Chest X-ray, AP view. Patient: 33 years old, sex M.
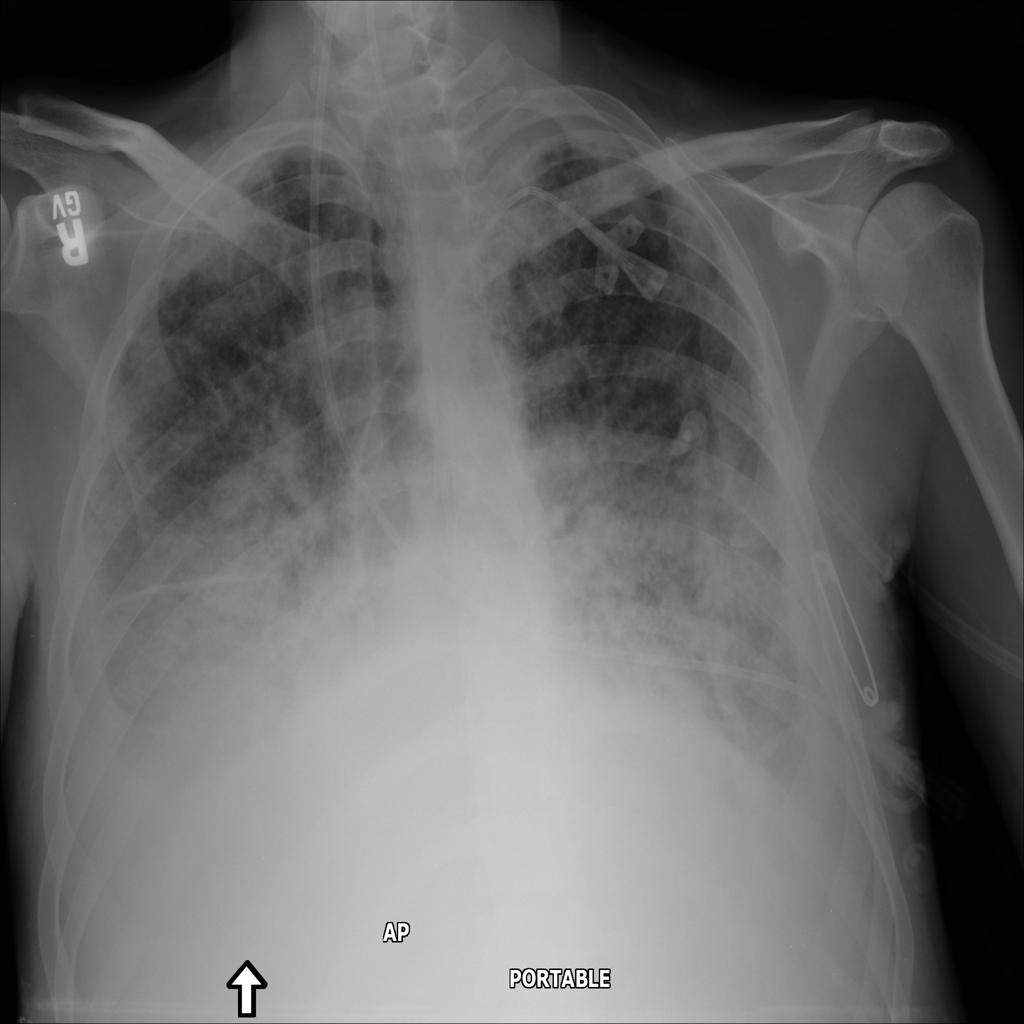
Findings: Consolidation, Effusion